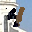
Label: 4